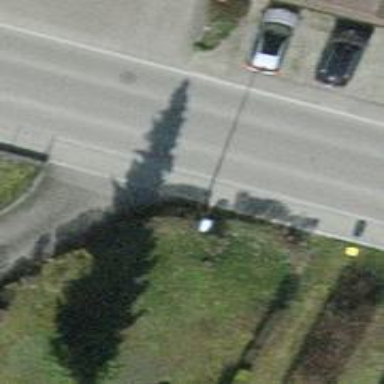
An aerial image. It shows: Post box is visible.